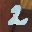
Label: 2